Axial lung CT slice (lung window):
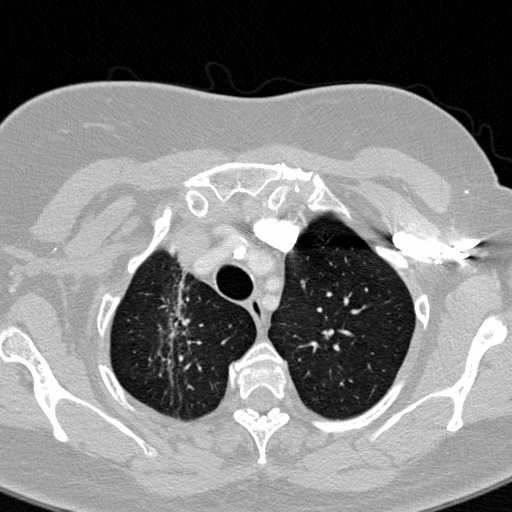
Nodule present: no